Question: I am trying to work out why I can't access the (or any attribute) of the parent entity of my 'Category' entity. My view works fine and displays all the attributes other than the parent information.
What I am looking for is the name (i.e. "Interior") of the parent, rather than the ID. But I can't seem to access it.
'''
namespace AyrshireMinis\CarBundle\Entity;
class Category
{
/**
* @var integer
*/
protected $id;
/**
* @var integer
*/
protected $parent_id;
/**
* @var Category
*/
protected $parent;
public function __construct() {}
/**
* @return int
*/
public function getParentId()
{
return $this->parent_id;
}
public function getParent()
{
return new self($this->parent_id);
}
}
'''
My Doctrine entity mapping:
'''
fields:
parent_id:
type: integer
length: 11
nullable: true
'''
In my Twig template I am attempting to pull out the parent category's name like this:
'''
<td>
{{ category.parent.name }}
</td>
'''
However, I get no error but no category name either.
This is a brief view of my SQL GUI:

The table is hierarchical.
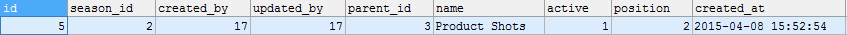
Answer: I ended up resolving this by removing the 'parent_id' from my ORM mapping and replacing it with this:
'''
manyToOne:
parent:
targetEntity: AyrshireMinis\CarBundle\Entity\Category
inversedBy: children
'''
Then added these member variables to my 'Category' entity class:
'''
/**
* @var Category
*/
private $children;
/**
* @var Category
*/
private $parent;
'''